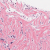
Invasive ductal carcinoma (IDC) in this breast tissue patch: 1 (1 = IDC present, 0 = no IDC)